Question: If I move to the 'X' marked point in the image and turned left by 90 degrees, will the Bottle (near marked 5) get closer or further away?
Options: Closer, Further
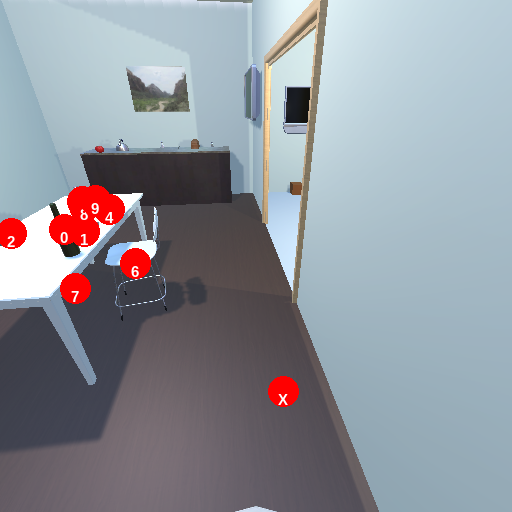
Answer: Closer